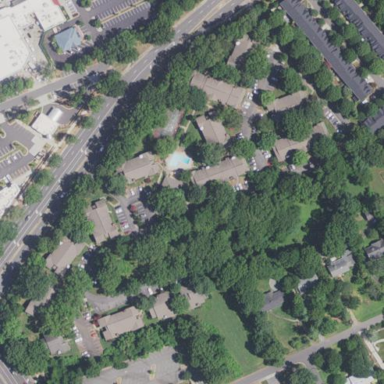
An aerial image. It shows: Residential area with apartments.